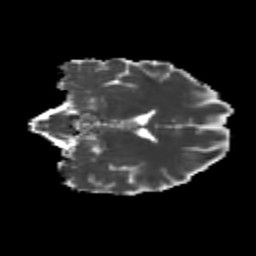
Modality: MD
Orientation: coronal
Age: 25
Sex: female
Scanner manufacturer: siemens
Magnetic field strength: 3 T
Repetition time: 3.5 s
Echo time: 0.104 s